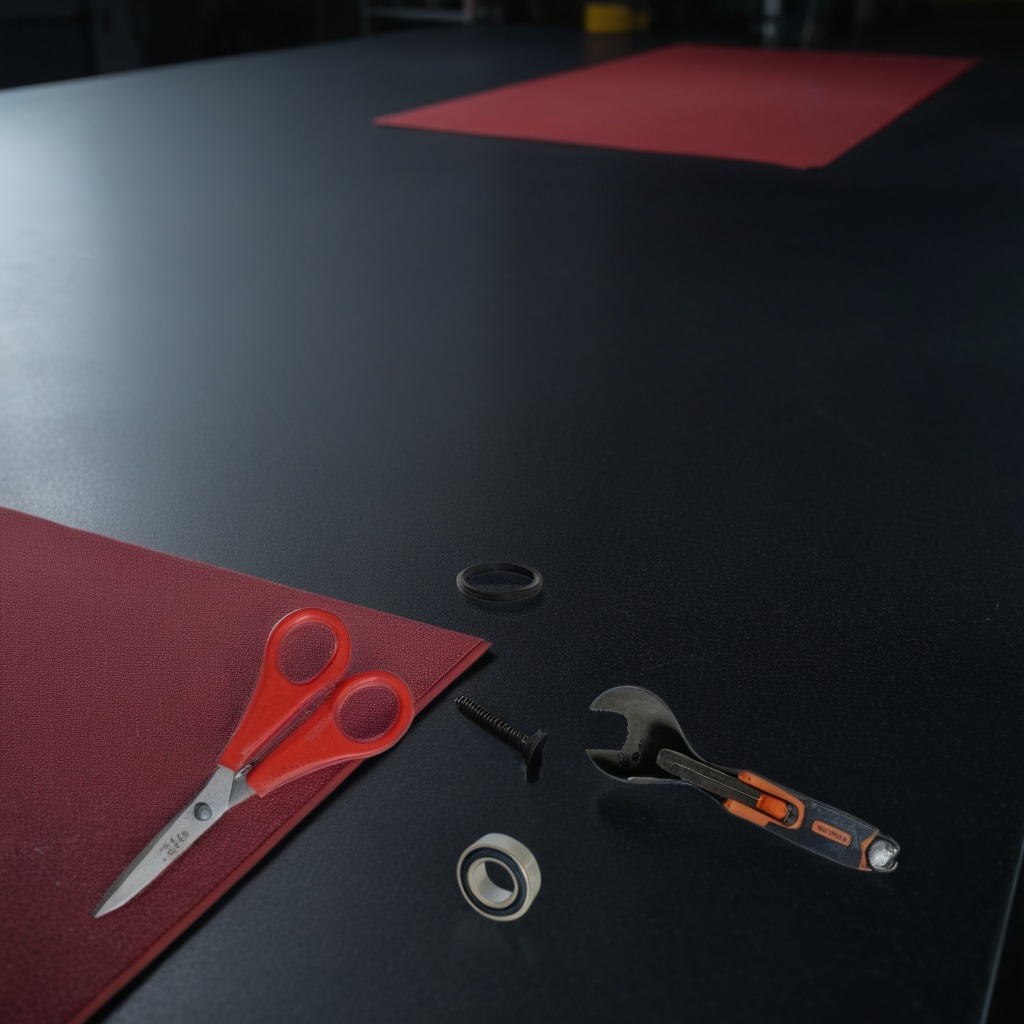
A ball bearing, a rubber o-ring, a metal machine screw, scissors, and a wrench are lying on the granite tabletop.